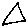
Label: triangle